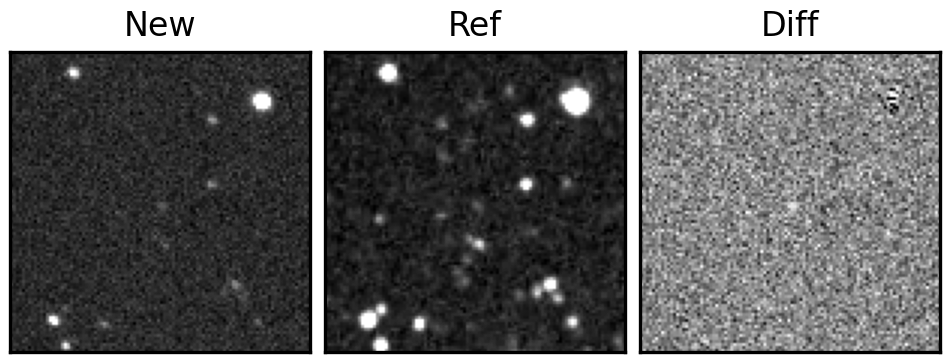
Label: real